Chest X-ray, AP view. Patient: 53 years old, sex M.
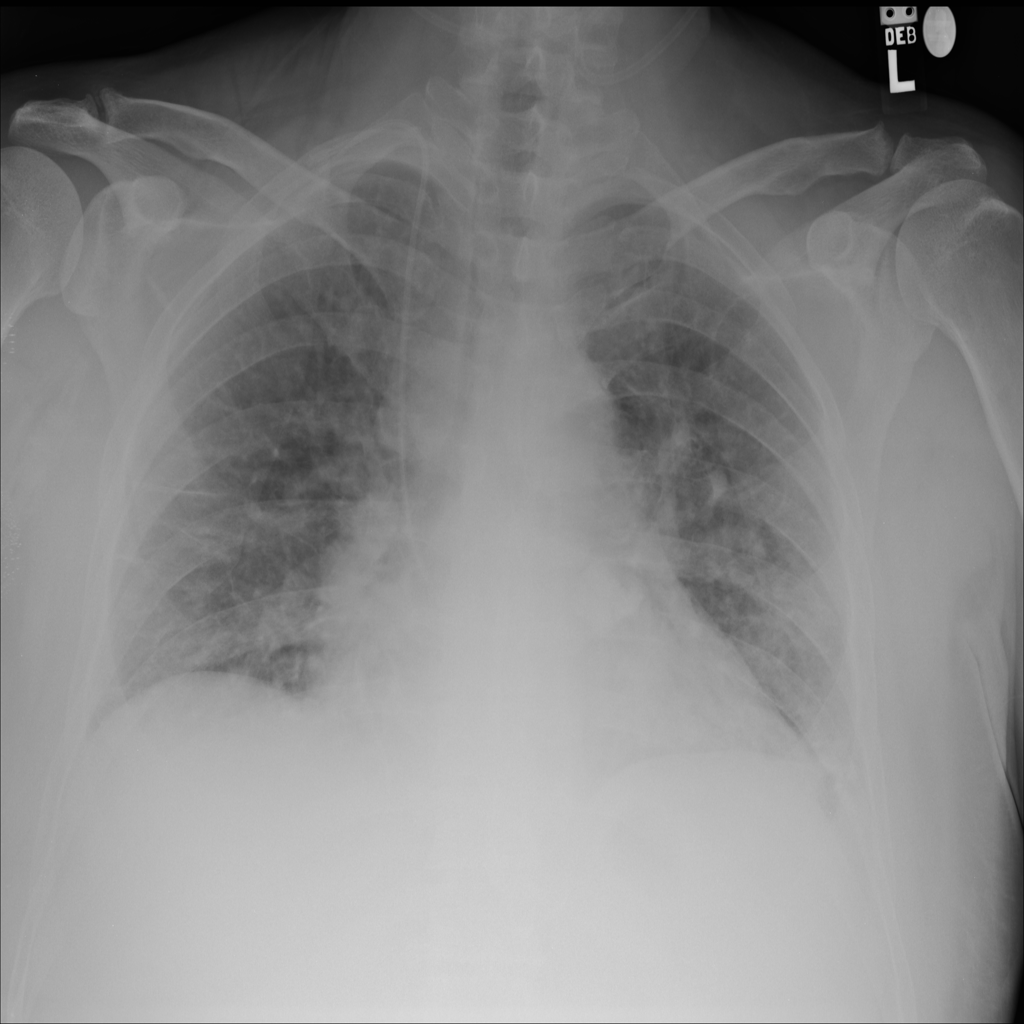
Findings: Infiltration